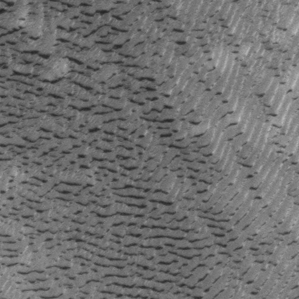
Label: frost